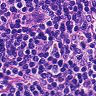
Metastatic tissue present: no